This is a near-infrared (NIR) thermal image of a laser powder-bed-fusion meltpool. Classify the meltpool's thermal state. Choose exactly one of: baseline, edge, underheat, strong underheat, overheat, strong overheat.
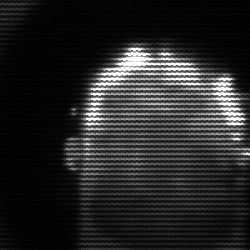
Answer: baseline